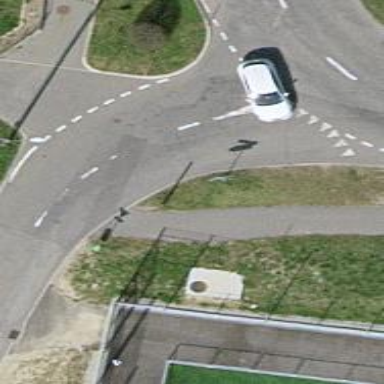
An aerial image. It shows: Asphalt sidewalk along the footway.